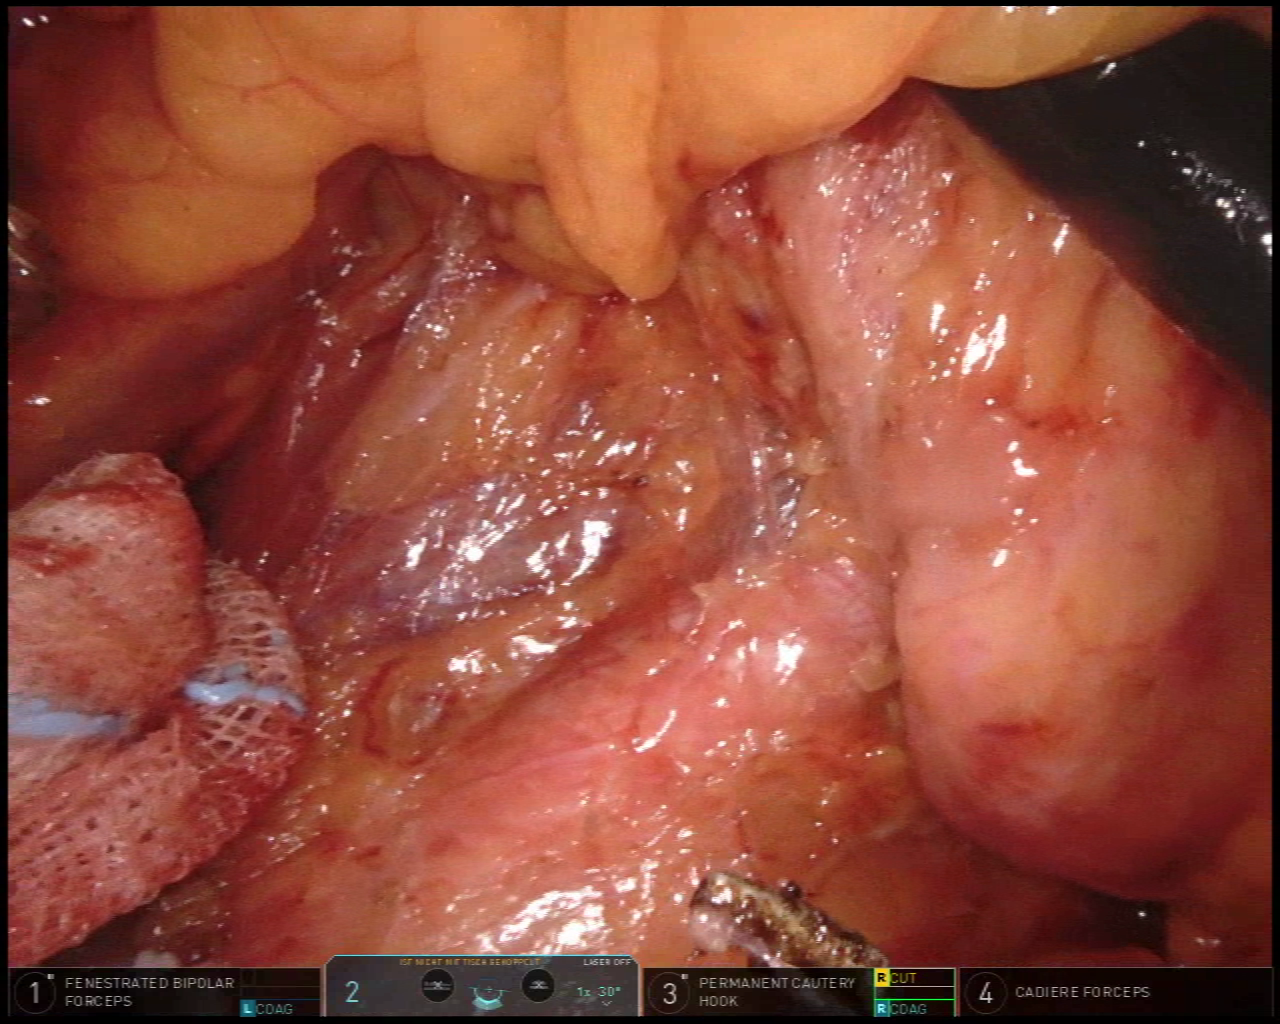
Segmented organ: ureter
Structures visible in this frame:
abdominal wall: no
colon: no
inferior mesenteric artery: no
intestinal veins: no
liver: no
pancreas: no
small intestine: no
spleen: no
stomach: no
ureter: yes
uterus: no
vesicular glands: no